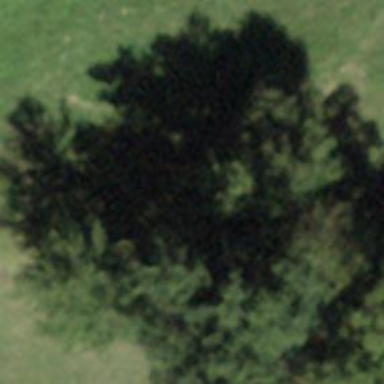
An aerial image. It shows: Row of trees in natural setting.